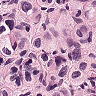
Metastatic tissue present: yes